Interaction volume radius: 5 \u00c5
Interaction volume height: 40 \u00c5
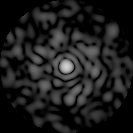
Disorder parameter: 0.8315